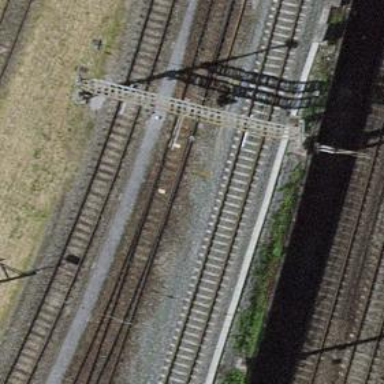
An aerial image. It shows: Railway switch.